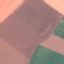
Label: AnnualCrop